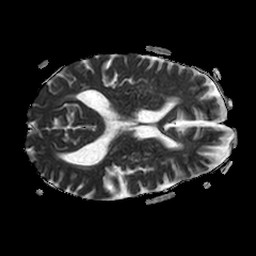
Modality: ADC
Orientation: axial
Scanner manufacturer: philips
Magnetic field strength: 1.5 T
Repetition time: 4.6 s
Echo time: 0.07699 s